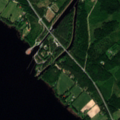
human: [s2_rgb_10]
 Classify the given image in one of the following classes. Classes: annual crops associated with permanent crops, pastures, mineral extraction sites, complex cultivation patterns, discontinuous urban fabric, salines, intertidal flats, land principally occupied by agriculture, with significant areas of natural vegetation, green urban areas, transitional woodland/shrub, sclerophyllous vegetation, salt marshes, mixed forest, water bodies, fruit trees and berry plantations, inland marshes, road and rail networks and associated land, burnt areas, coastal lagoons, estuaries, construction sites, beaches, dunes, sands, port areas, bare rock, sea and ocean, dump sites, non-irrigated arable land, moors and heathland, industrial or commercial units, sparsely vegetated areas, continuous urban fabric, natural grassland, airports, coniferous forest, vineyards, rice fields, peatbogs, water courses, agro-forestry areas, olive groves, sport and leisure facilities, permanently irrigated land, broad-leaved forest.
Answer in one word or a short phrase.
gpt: land principally occupied by agriculture, with significant areas of natural vegetation, mixed forest, transitional woodland/shrub, water bodies